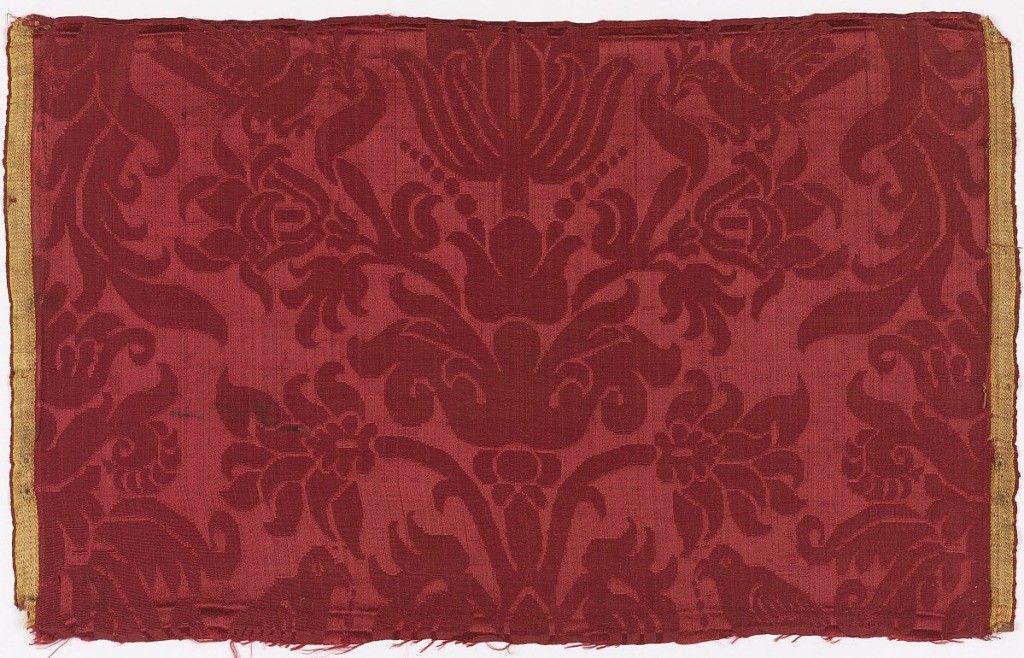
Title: Fragment
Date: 17th century
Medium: silk Technique: 5-harness satin damask
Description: Red damask showing part of a vertical symmetrical repeat in medium scale with stylized central tulip, rose, and pomegranate flora and flanked by two birds.